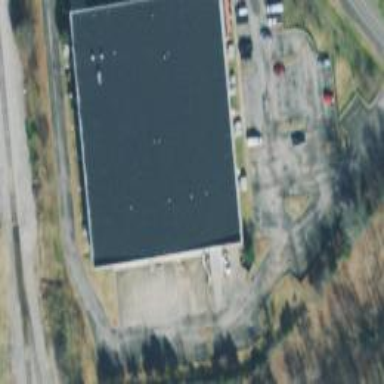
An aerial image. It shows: Building housing bowling alley.